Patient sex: M
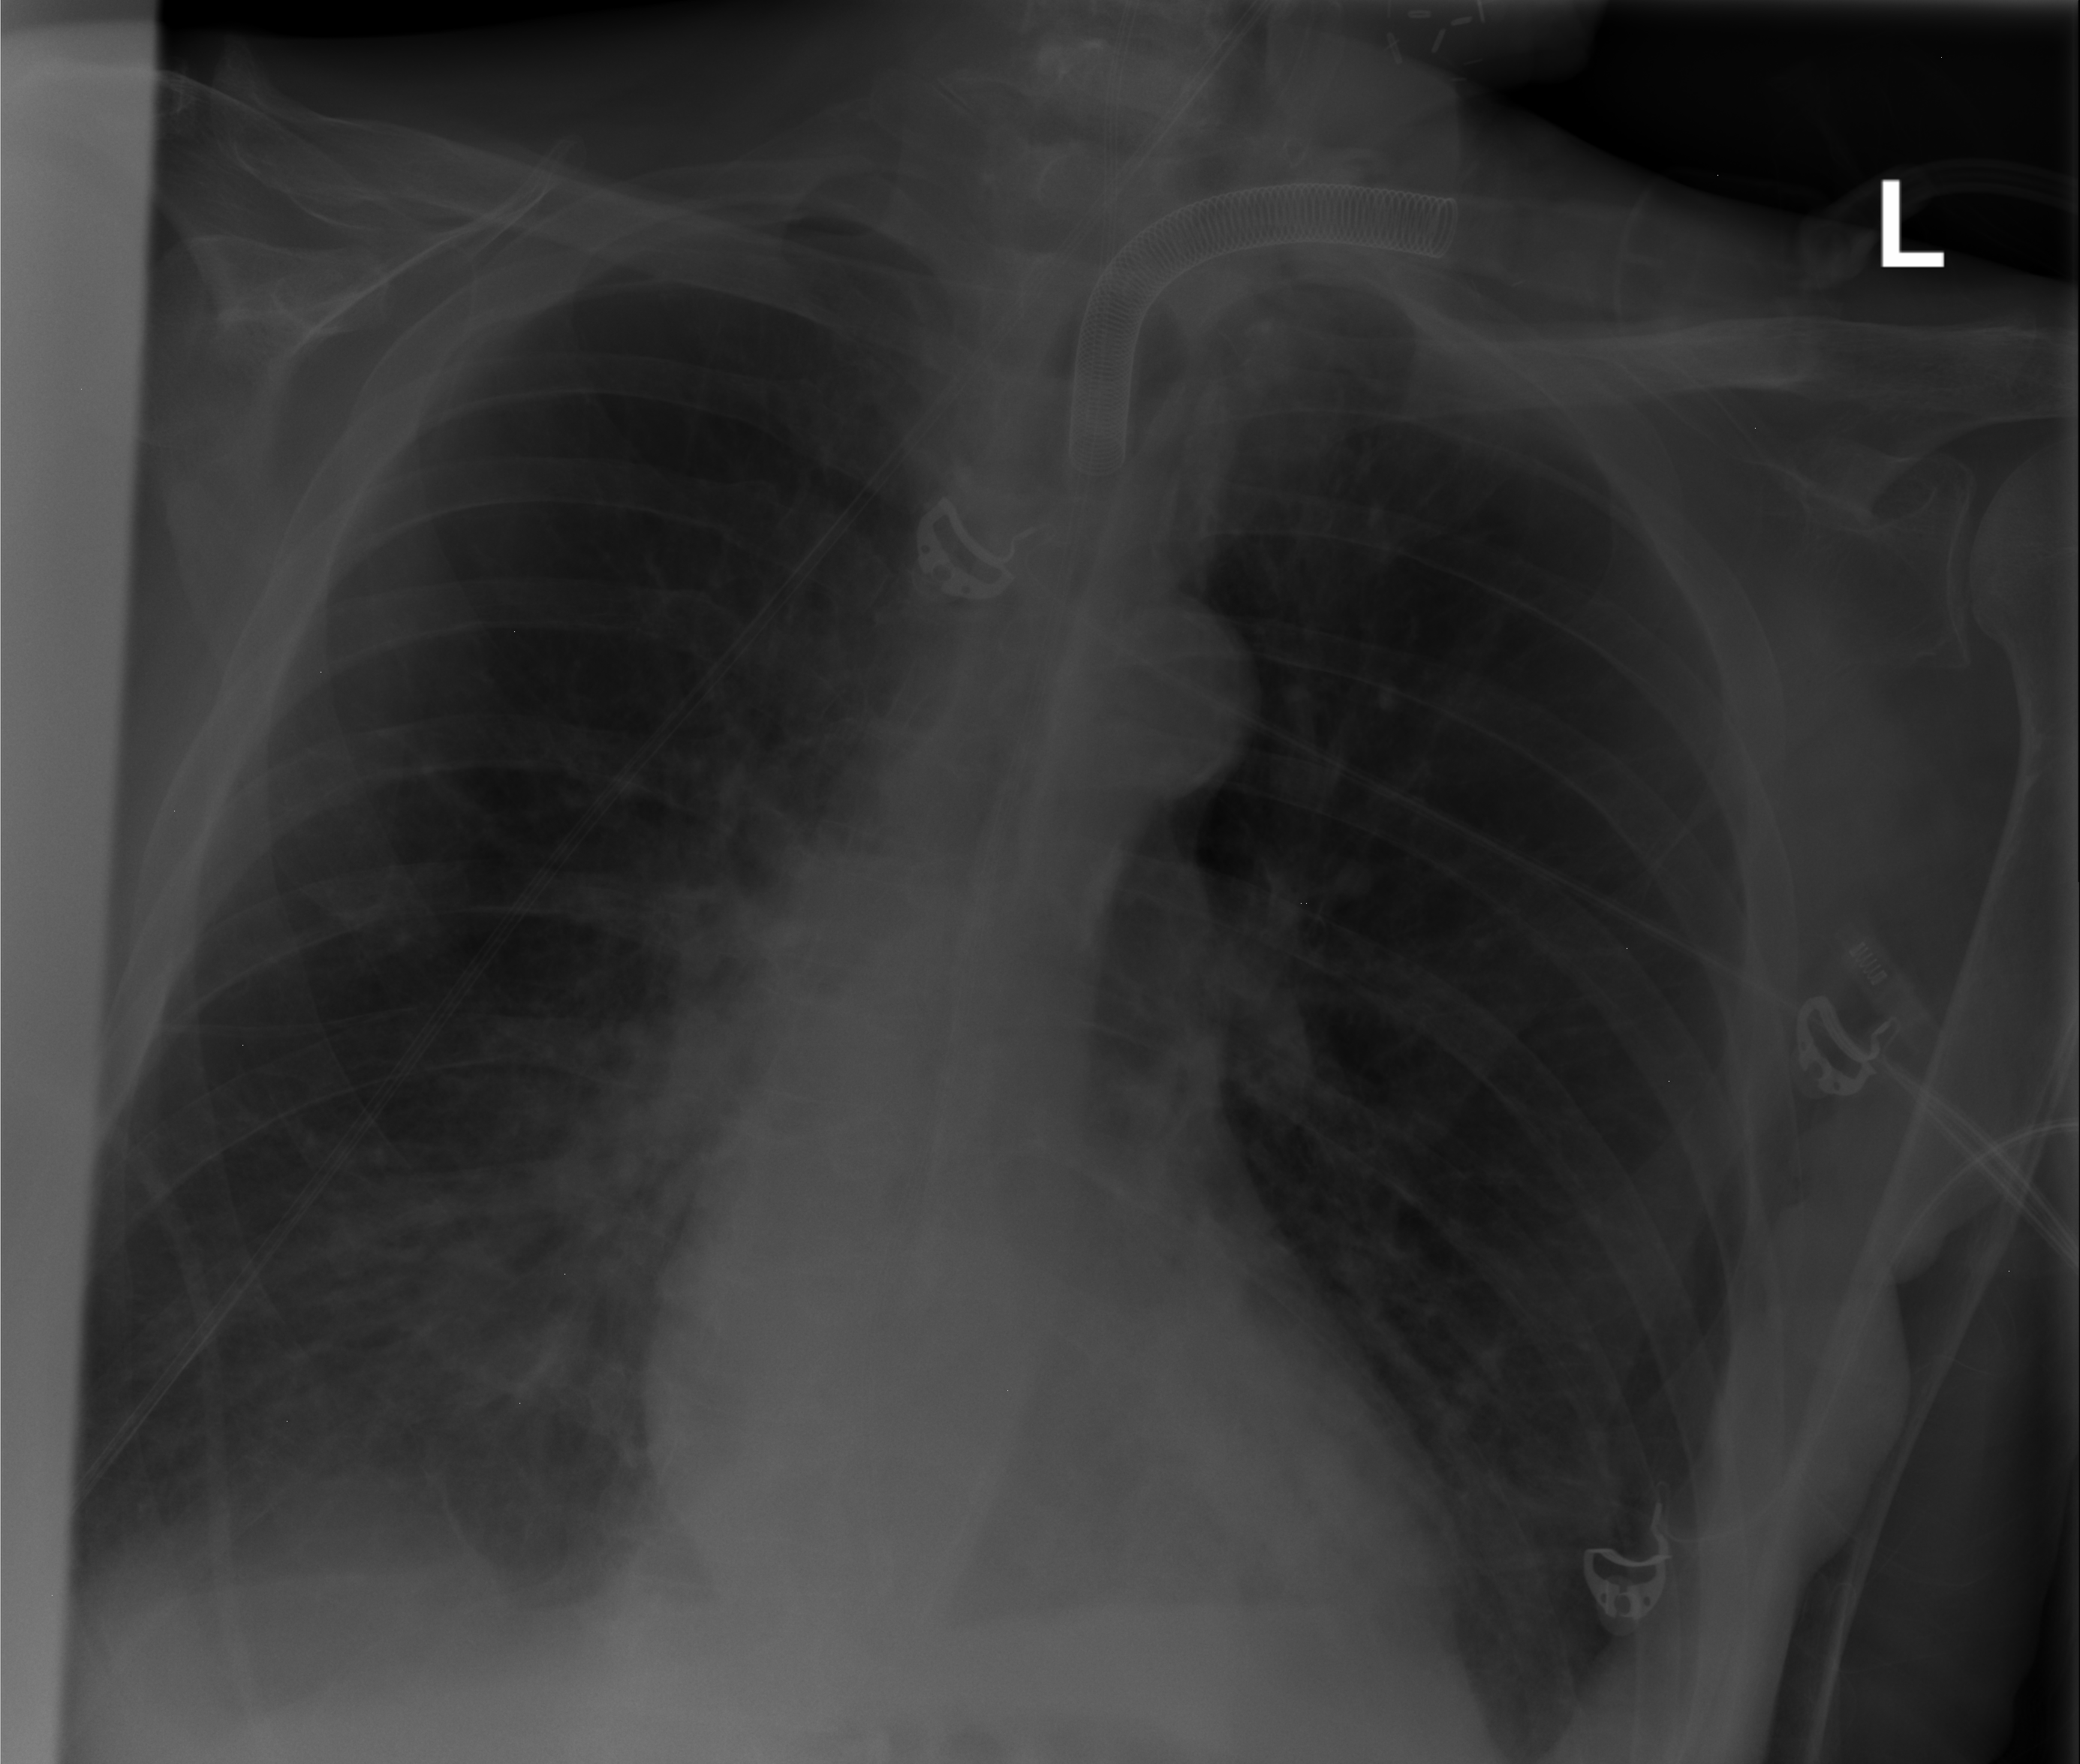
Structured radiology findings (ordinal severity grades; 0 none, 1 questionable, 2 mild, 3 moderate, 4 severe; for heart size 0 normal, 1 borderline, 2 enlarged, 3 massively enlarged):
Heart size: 0
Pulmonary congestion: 0
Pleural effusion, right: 0
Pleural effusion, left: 0
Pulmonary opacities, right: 1
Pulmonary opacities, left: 0
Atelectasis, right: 0
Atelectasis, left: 0